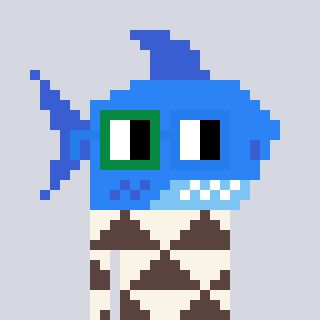
a pixel art character with square green and blue glasses, a shark-shaped head and a darkbrown-colored body on a cool background